Question: I looked on SO and I saw a lot of posts about the position of 'geom_text' values related to bars but I didnt see anything related to my question. Sorry if I missed it. I am trying to create a bar plot in ggpot2 with 'position="dodge"' and I am trying to put a summary value above each grouping of bars. I'm close but when I add the 'geom_text' label it shows a bunch of values. Ideally I'm looking to just remove all the values but one per grouping. My reproducible example is below. Thanks in advance for any help you can offer!
'''
gather.iris <- iris %>%
gather(key=flower_att, value=measurement, -Species) %>%
mutate(sum_value=ifelse(Species=="setosa", 5, ifelse(Species=="versicolor", 7, 9)))
ggplot(data=gather.iris, aes(x=Species, y=measurement, fill=flower_att)) +
geom_bar(stat="identity", position="dodge") +
geom_text(aes(label=sum_value), vjust=-0.5, check_overlap=T)
'''

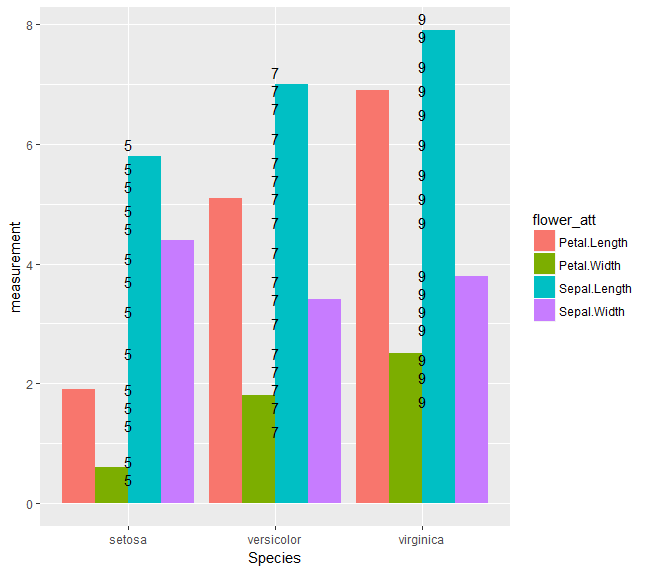
Answer: Thanks Gregor for the quick answer. I didn't understand that I needed to chose a x and y value for the text like I would a plot. Heres a not so pretty answer to the question.
'''
gather.iris <- iris %>% gather(key=flower_att, value=measurement, -Species) %>%
mutate(sum_value=ifelse(Species=="setosa", 5, ifelse(Species=="versicolor", 7, 9)))
ggplot(data=gather.iris, aes(x=Species, y=measurement, fill=flower_att)) +
geom_bar(stat="identity", position="dodge") +
geom_text(aes(y=as.numeric(Species), label=sum_value), vjust=-0.5, check_overlap=T)
'''
<URL>